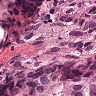
Metastatic tissue present: no